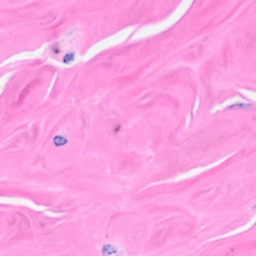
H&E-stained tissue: Breast